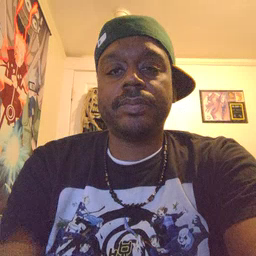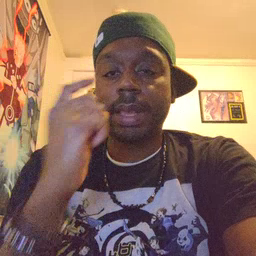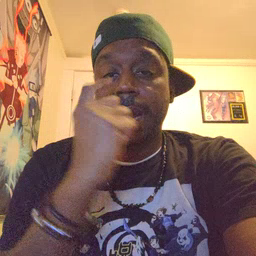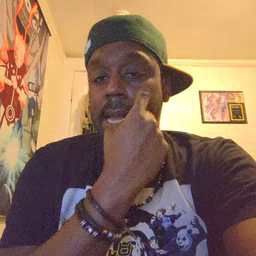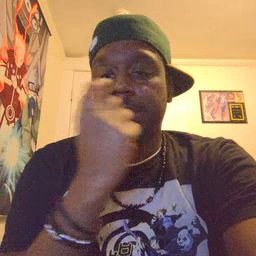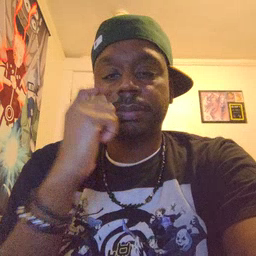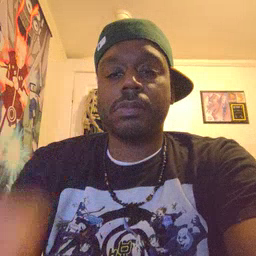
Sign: eye